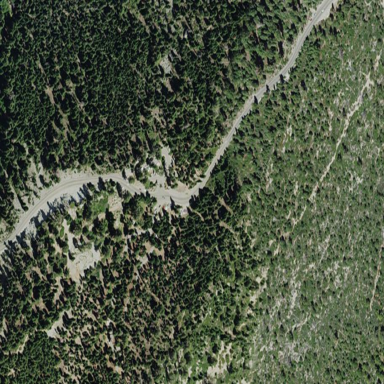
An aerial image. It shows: Evergreen needle-leaved forest.